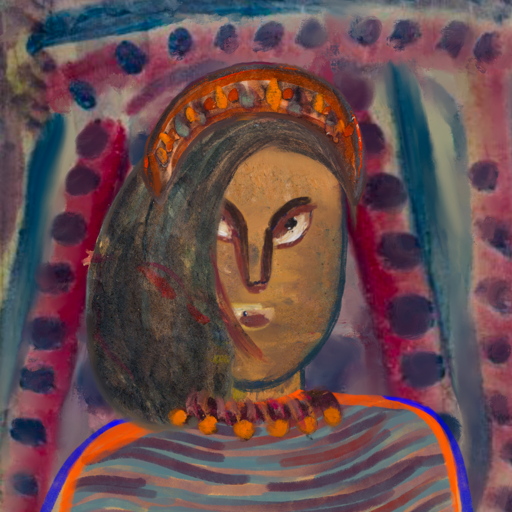
Background: HillGirl, Head And Neck Front: In_The_Sun, Face Front: After_Raid, Bust: Experience, Hair Front: Gypsy_Mother, Head Accessory: Hypocrite, Second Necklace: Blank, Necklace: Doll, Baby: Blank